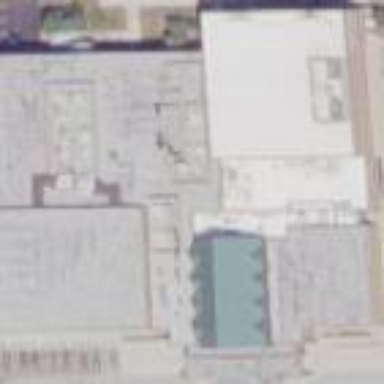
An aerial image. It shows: Cinema building.